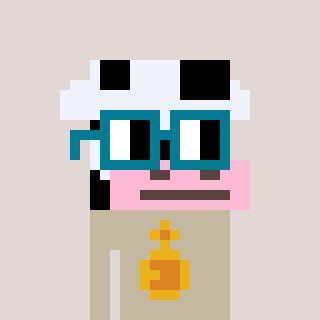
a pixel art character with square dark green glasses, a cow-shaped head and a bege-colored body on a warm background